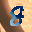
Label: 8